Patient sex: M
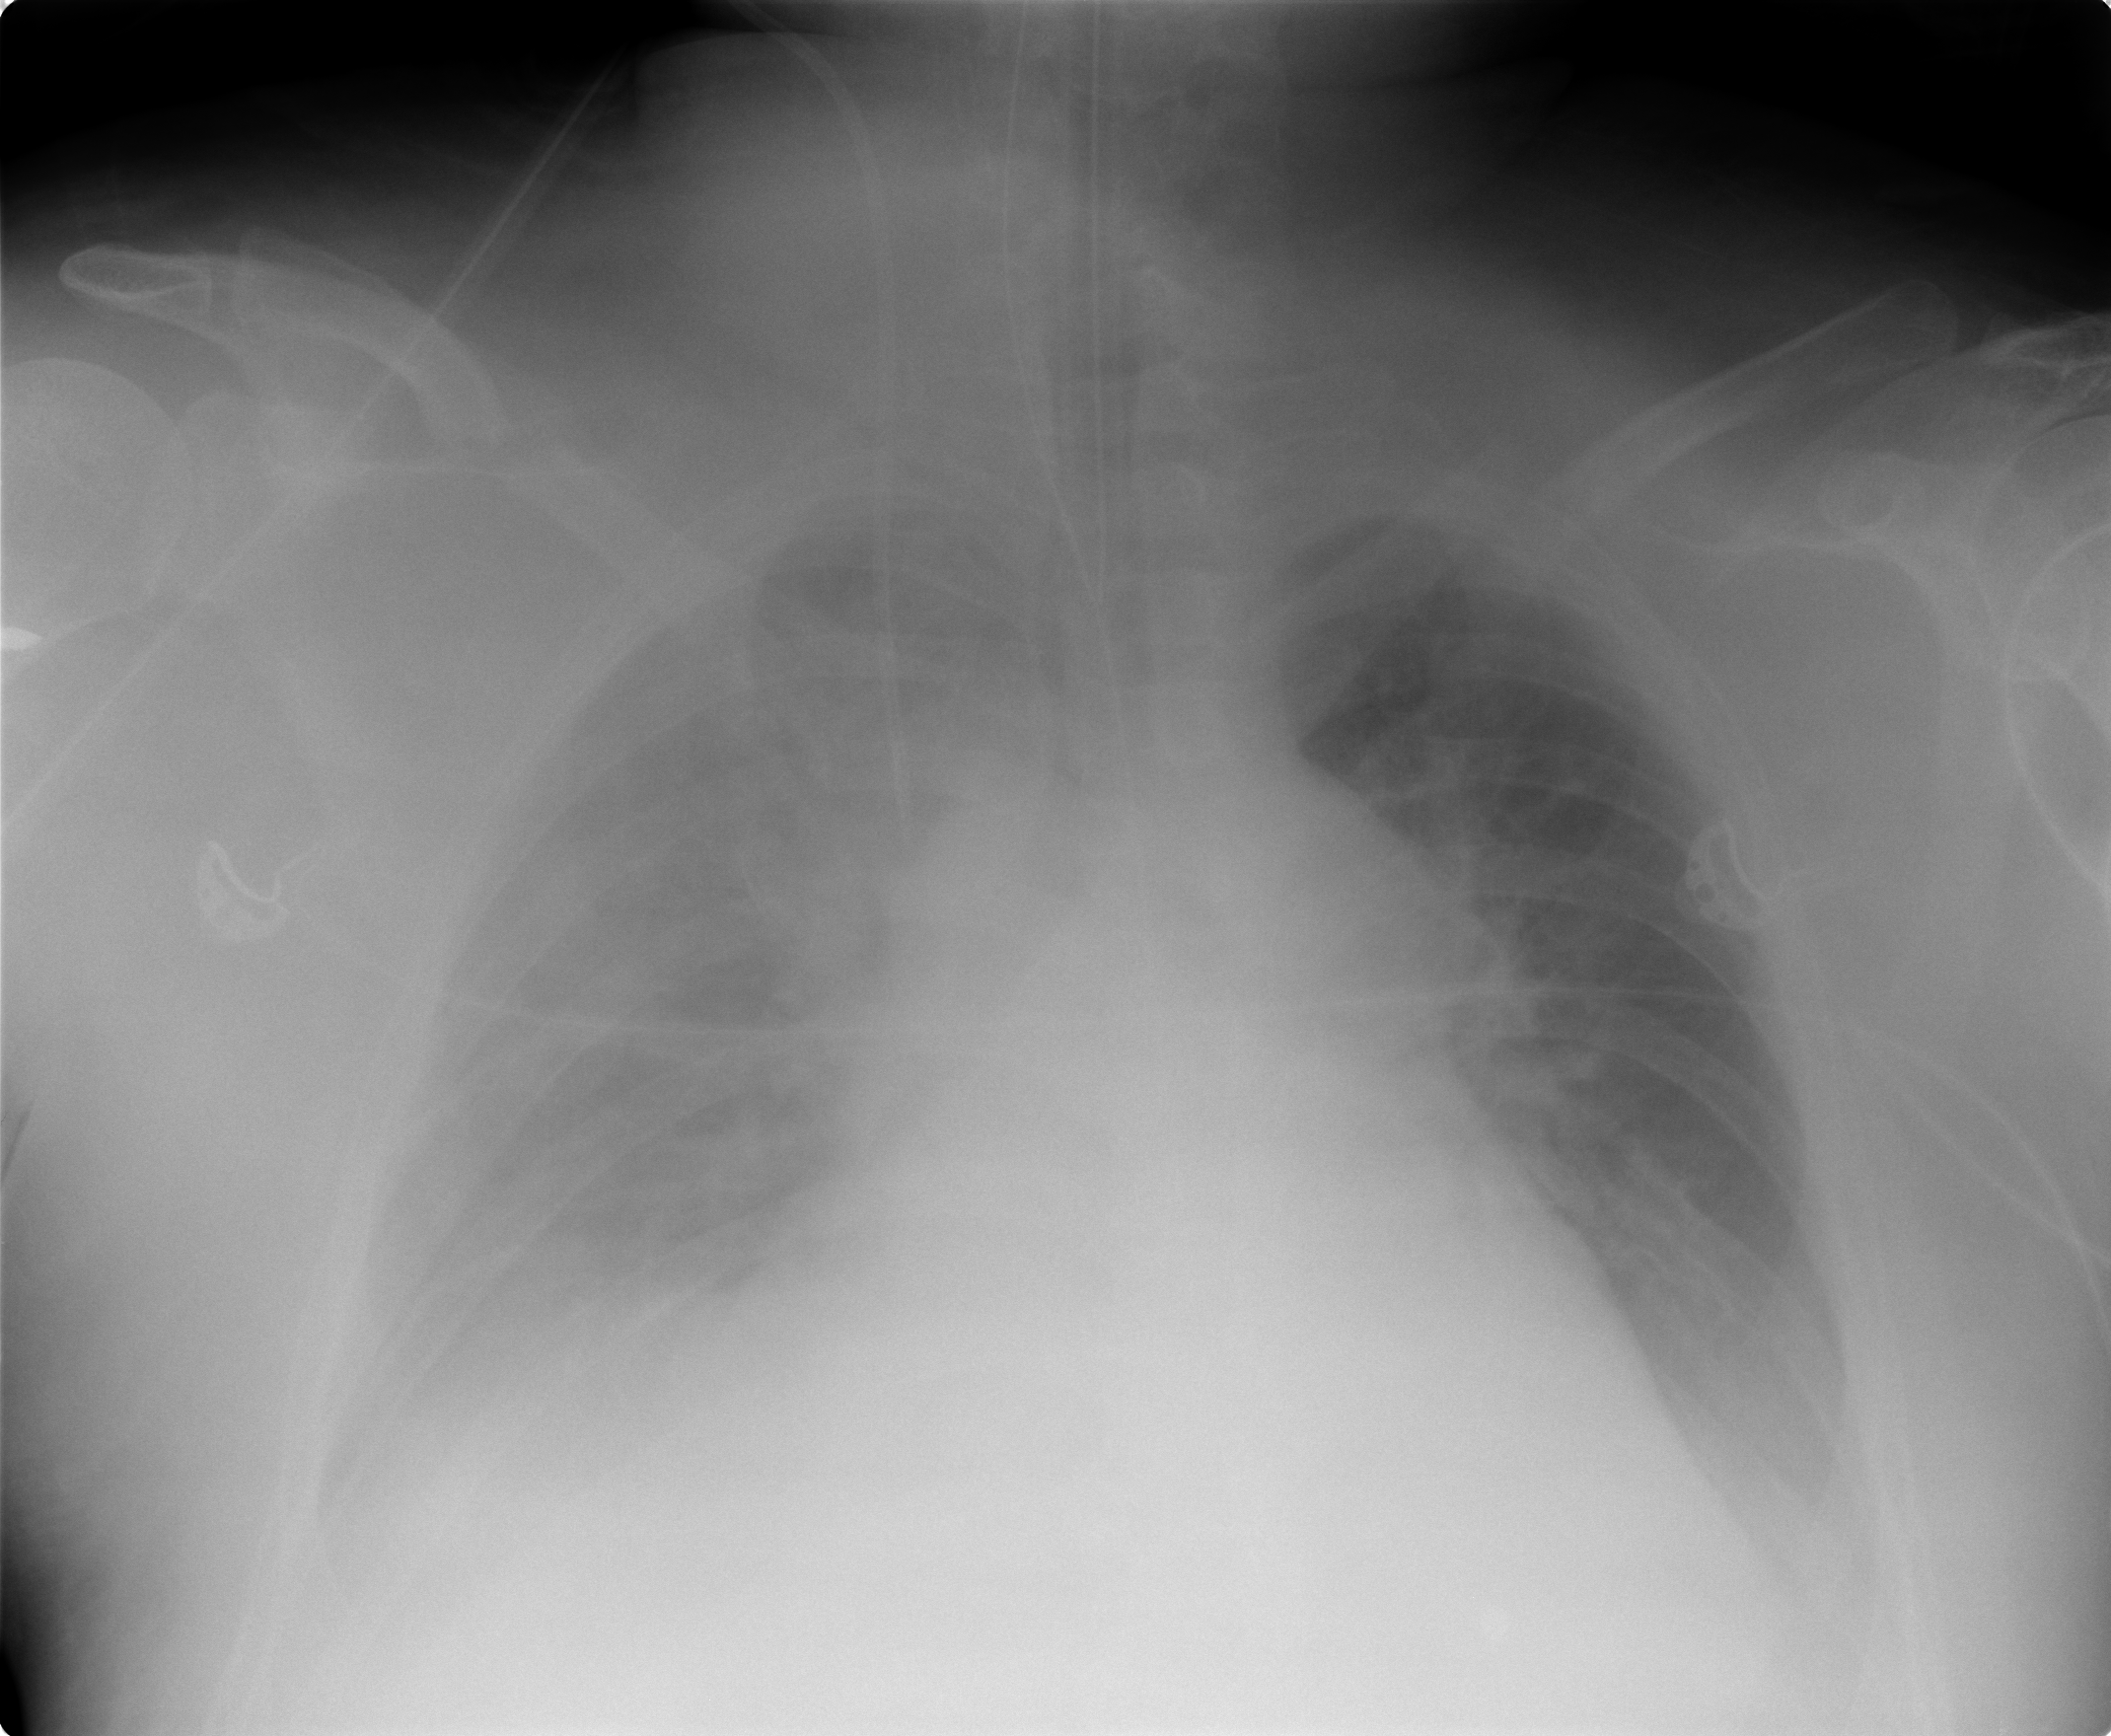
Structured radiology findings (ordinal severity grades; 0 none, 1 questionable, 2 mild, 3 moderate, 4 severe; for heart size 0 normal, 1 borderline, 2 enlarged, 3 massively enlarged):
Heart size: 2
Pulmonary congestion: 0
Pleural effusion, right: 4
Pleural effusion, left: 2
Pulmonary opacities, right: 2
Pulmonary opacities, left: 0
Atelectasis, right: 2
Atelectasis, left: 2